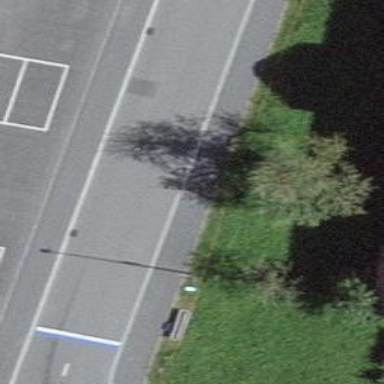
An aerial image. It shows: Bench.